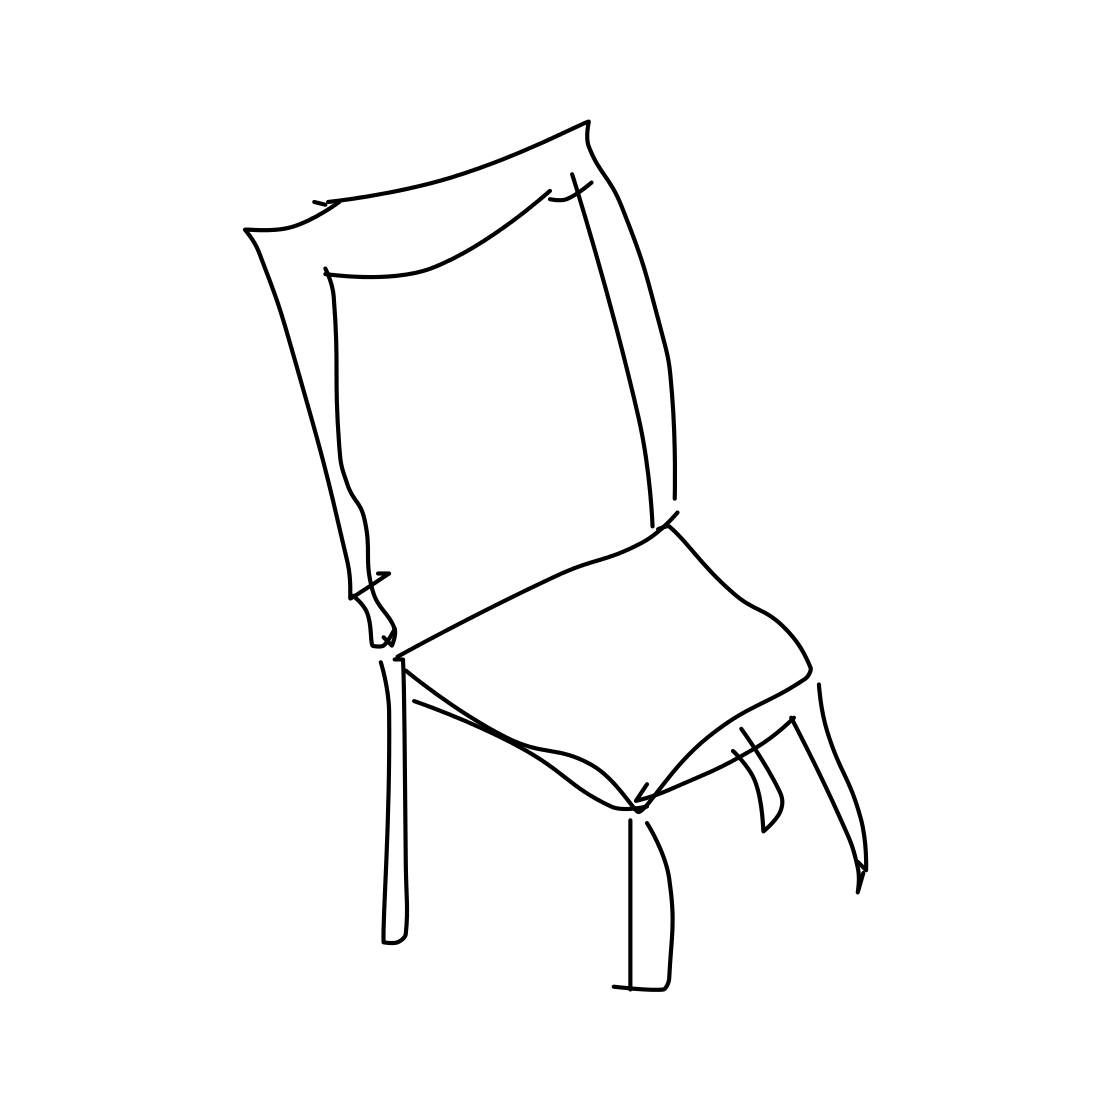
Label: chair